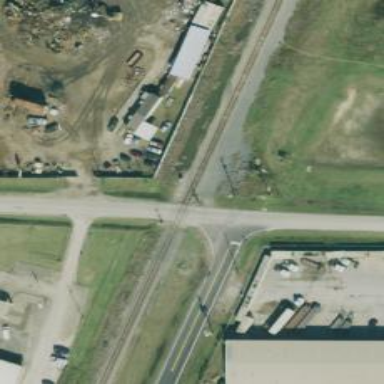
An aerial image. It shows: Level crossing with lights and saltire markings.